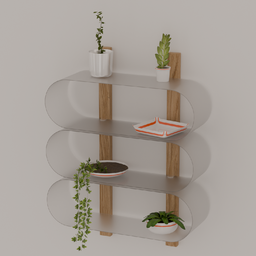
Label: furniture